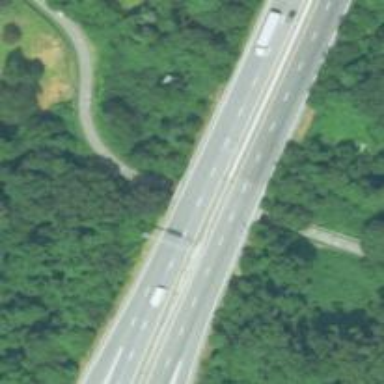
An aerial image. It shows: Asphalt bridge that is part of trunk highway with expressway features.